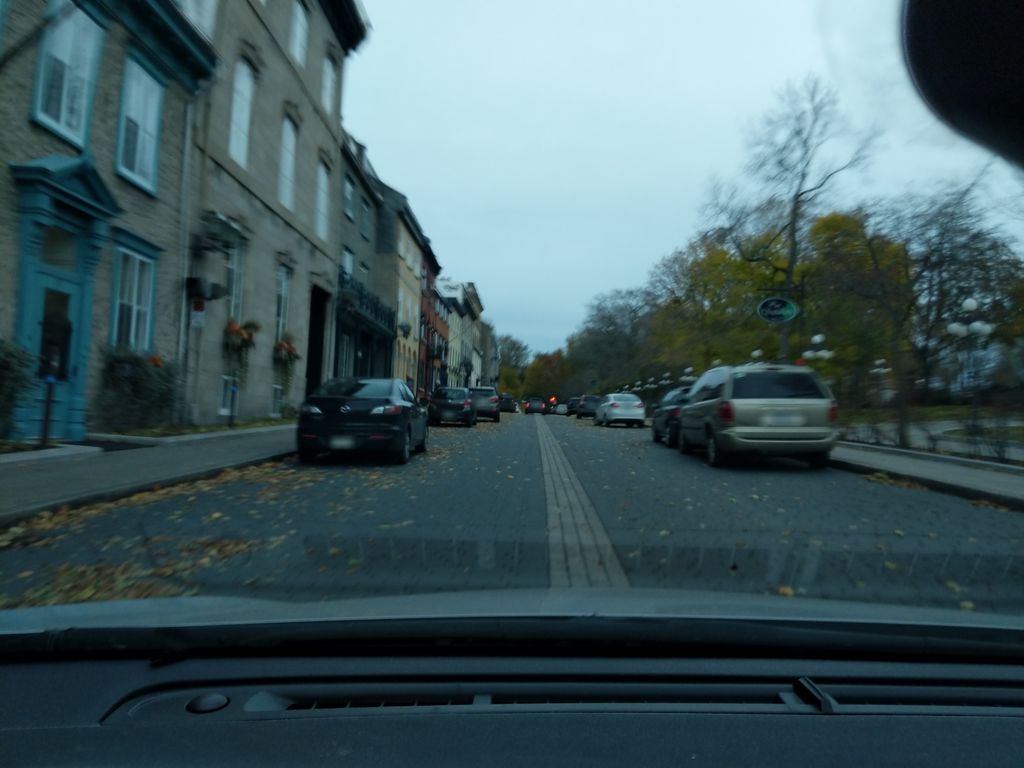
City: quebec_city